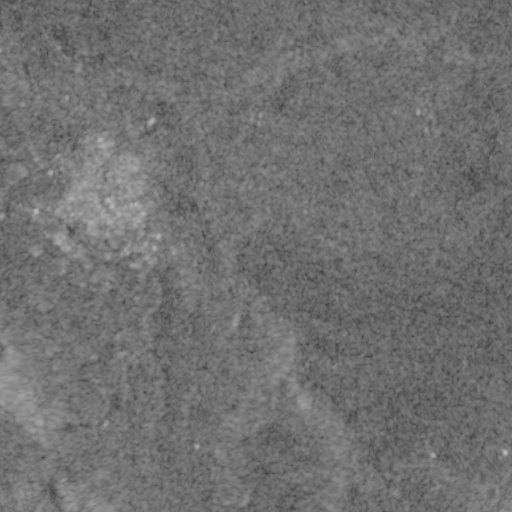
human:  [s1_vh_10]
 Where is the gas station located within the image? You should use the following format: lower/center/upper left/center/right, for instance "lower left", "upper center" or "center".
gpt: The gas station is located in the center left of the image.
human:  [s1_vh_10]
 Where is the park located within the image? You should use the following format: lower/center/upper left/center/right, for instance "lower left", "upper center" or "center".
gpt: The park is located in the upper left of the image.
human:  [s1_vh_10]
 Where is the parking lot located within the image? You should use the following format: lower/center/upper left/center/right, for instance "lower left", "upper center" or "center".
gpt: The parking lot is located in the upper left of the image.
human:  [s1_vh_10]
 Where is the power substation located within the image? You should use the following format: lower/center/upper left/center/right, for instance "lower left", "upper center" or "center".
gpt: The power substation is located in the center left of the image.
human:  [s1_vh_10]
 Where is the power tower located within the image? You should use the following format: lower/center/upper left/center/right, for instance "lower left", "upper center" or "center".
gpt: The power tower is located in the upper left of the image.
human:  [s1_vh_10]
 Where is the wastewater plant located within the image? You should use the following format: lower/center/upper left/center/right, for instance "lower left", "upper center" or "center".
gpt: The wastewater plant is located in the upper left of the image.
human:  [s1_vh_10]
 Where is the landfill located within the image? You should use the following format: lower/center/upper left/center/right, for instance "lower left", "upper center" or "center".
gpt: There is no landfill in the image.

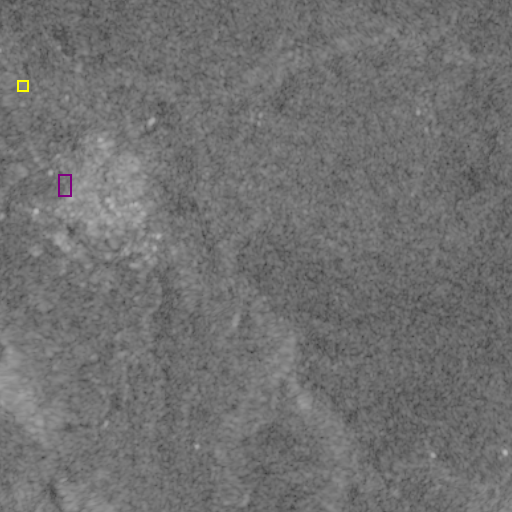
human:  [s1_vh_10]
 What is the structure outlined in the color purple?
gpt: The structure outlined in purple is a park.
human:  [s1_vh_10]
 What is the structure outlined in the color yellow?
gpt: The structure outlined in yellow is a wastewater plant.
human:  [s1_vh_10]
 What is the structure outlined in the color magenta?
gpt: There is no magenta outline.